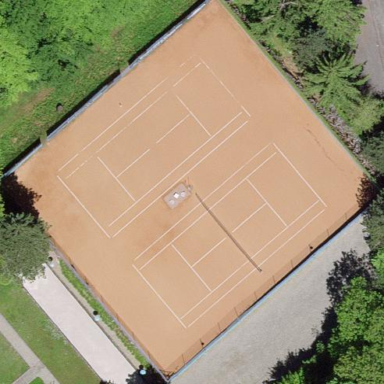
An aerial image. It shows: Tennis court in leisure pitch.